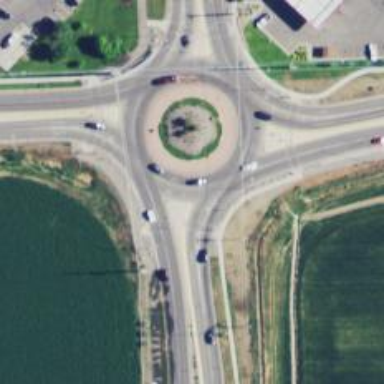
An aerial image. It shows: Roundabout at primary highway.